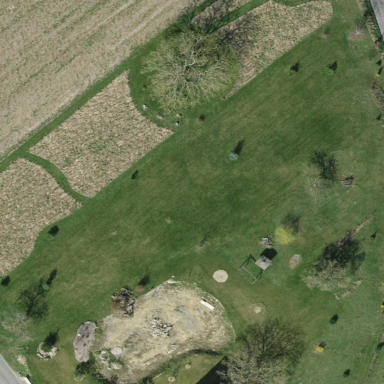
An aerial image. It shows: Orchard.